Field crop: maize
Growth stage: 2
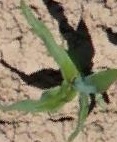
Species: maize